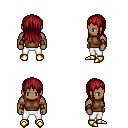
a pixel art fantasy rpg character, male body template, human, dark skin, brown sleeveless shirt, white pants, brunette unkempt hairstyle, cloth bracers, gold boots, four views (front, back, left, right), 2x2 character sprite sheet, small pixel art, hard edges, no anti-aliasing